Question: Suppose I want to add Custom Attribute which allows access only for Certain Users:
I've seen this approach of 'OnAuthorization' , which sets response if something is wrong
'''
public class AllowOnlyCertainUsers : AuthorizeAttribute
{
public override void OnAuthorization(HttpActionContext actionContext)
{
if ( /*check if user OK or not*/)
{
actionContext.Response = new HttpResponseMessage(HttpStatusCode.Unauthorized);
}
}
}
'''
But I've also seen this similar example which also overriding 'OnAuthorization' but with calling to 'base' :
'''
public override void OnAuthorization(HttpActionContext actionContext)
{
base.OnAuthorization(actionContext);
// If not authorized at all, don't bother
if (actionContext.Response == null)
{
//...
}
}
'''
'HttpActionContext.Response'
But I've also seen this approach of overriding 'IsAuthorized' :
'''
public class AllowOnlyCertainUsers : AuthorizeAttribute
{
protected override bool IsAuthorized(HttpActionContext context)
{
if ( /*check if user OK or not*/)
{
return true;// or false
}
}
}
'''
And then I saw similar example one but with calling base.IsAuthorized(context) :
'''
protected override bool IsAuthorized(HttpActionContext context)
{
if (something1 && something2 && base.IsAuthorized(context)) //??
return true;
return false;
}
'''
And finally Dominick said <URL> :
- 1) Which methods should I use : 'IsAuthorized' or 'OnAuthorization' ? ( or when to use which)- 2) when should I call 'base.IsAuthorized or' base.OnAuthorization' ?- 3) Is this how they built it ? that if the response is null then everything is ok ? ( case #2)
NB
Please notice , I'm using ( and want to use ) only 'AuthorizeAttribute' which already inherits from 'AuthorizationFilterAttribute'
Why ?
Becuase I'm at the first stage in : <URL>

Anyway Im asking via extending Authorize attribute .
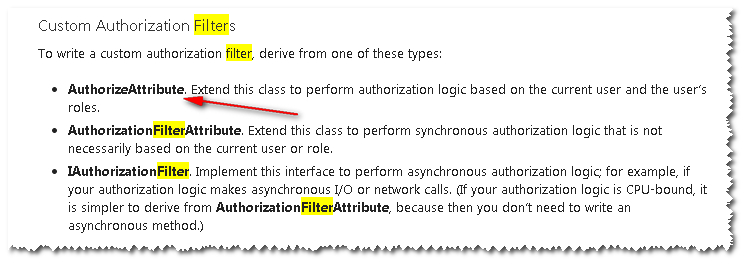
Answer: > Which methods should I use : IsAuthorized or OnAuthorization ? ( or
when to use which)
You will extend 'AuthorizationFilterAttribute' if your authorization logic is not dependent on the identity established and roles. For user related authorization, you will extend and use 'AuthorizeAttribute'. For the former case, you will override 'OnAuthorization'. For the latter case, you will override 'IsAuthorized'. As you could see from the source code of these attributes, 'OnAuthorization' is marked virtual for you to override if you derive from 'AuthorizationFilterAttribute'. On the other hand, the 'IsAuthorized' method is marked virtual in 'AuthorizeAttribute'. I believe this is a good pointer to the intended usage.
> when should I call base.IsAuthorized or base.OnAuthorization?
The answer to this question lies in how OO generally works. If you override a method, you can either completely provide a new implementation or piggy back on the implementation provided by parent and enhance the behavior. For example, take the case of 'IsAuthorized(HttpActionContext)'. The base class behavior is to check the user/role against what is specified in the filter vs the identity established. Say, you want to do all that but in addition, you want to check something else, may be based on a request header or something. In that case, you can provide an override like this.
'''
protected override bool IsAuthorized(HttpActionContext actionContext)
{
bool isAuthroized = base.IsAuthorized(actionContext);
// Here you look at the header and do your additional stuff based on actionContext
// and store the result in isRequestHeaderOk
// Then, you can combine the results
// return isAuthorized && isRequestHeaderOk;
}
'''
I'm sorry but don't understand your Q3. BTW, Authorization filter has been around for a long time and people use it for all kinds of things and sometimes incorrectly as well.
> One more thing. And finally there was this guy here who said : You
shouldn't override OnAuthorization - because you would be missing
[AllowAnonymous] handling.
The guy who said that is the God of access control - Dominick. Obviously it will be correct. If you look at the implementation of 'OnAuthorization' (copied below),
'''
public override void OnAuthorization(HttpActionContext actionContext)
{
if (actionContext == null)
{
throw Error.ArgumentNull("actionContext");
}
if (SkipAuthorization(actionContext))
{
return;
}
if (!IsAuthorized(actionContext))
{
HandleUnauthorizedRequest(actionContext);
}
}
'''
the call to 'SkipAuthorization' is the part that ensures 'AllowAnonymous' filters are applied, that is, authorization is skipped. If you override this method, you loose that behavior. Actually, if you decide to base your authorization on users/roles, at that point you would have decided to derive from 'AuthorizeAttribute'. Only correct option left for you at that point will be to override 'IsAuthorized' and not the already overridden 'OnAuthorization', although it is technically possible to do either.
PS. In ASP.NET Web API, there is another filter called authentication filter. Idea is that you use that for authentication and authorization filter for authorization, as the name indicates. However, there are lots of examples where this boundary is fudged. Lots of authroization filter examples will do some kind of authentication. Anyways, if you have time and want to understand a bit more, take a look at this MSDN <URL>. Disclaimer: It was written by me.